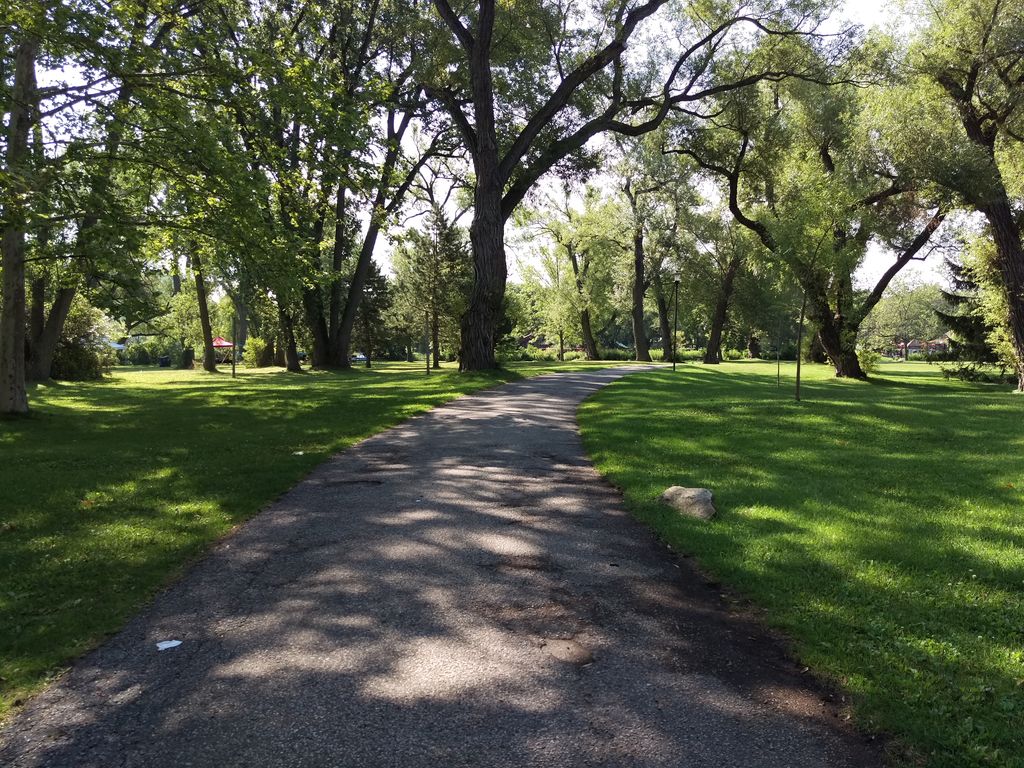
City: toronto